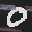
Label: 0